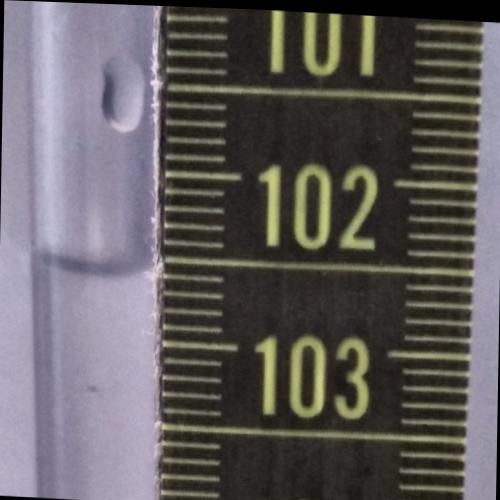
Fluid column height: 102.6 cm